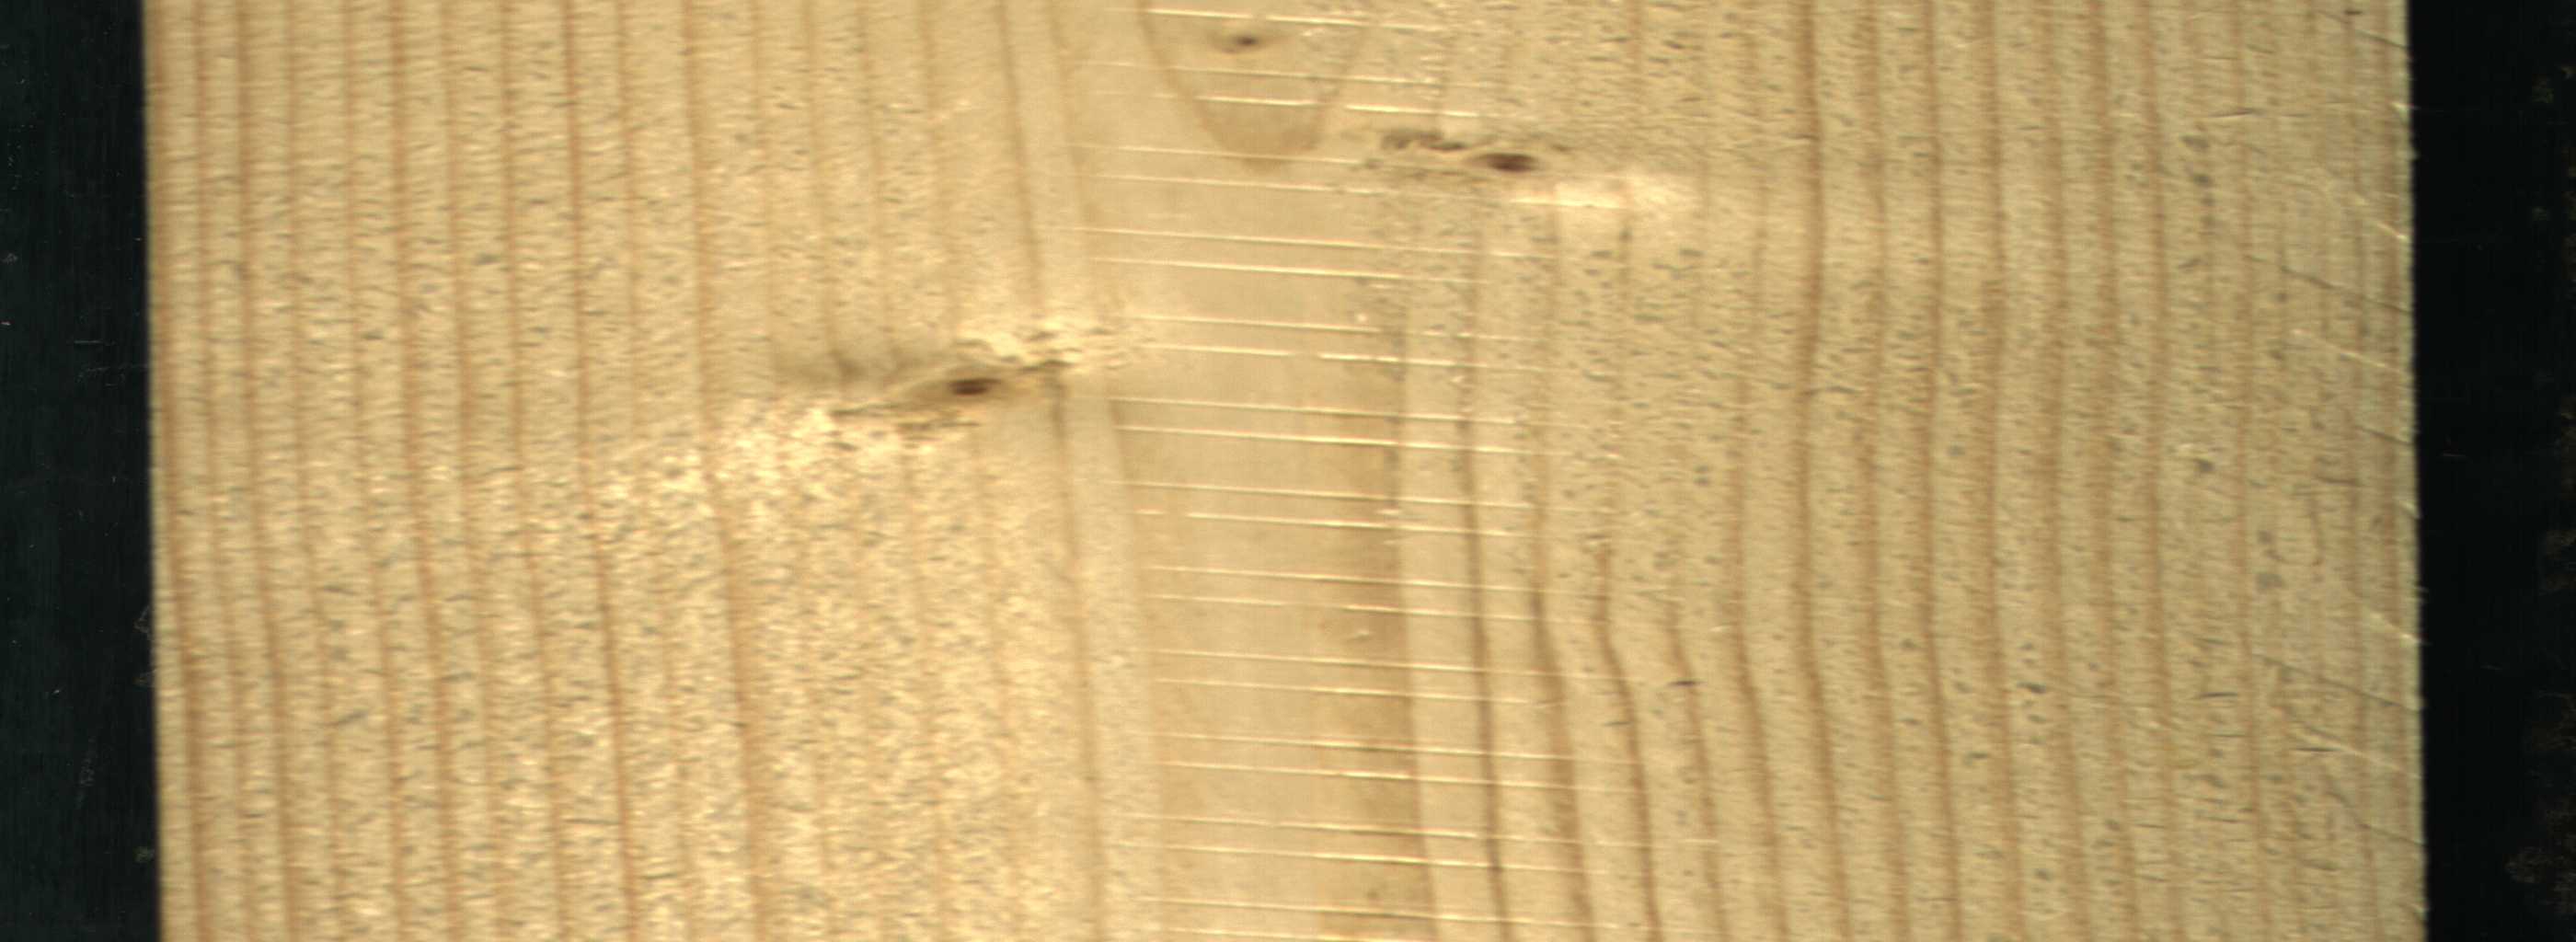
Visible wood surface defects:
Live_Knot
Live_Knot
Live_Knot